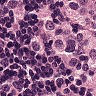
Metastatic tissue present: yes